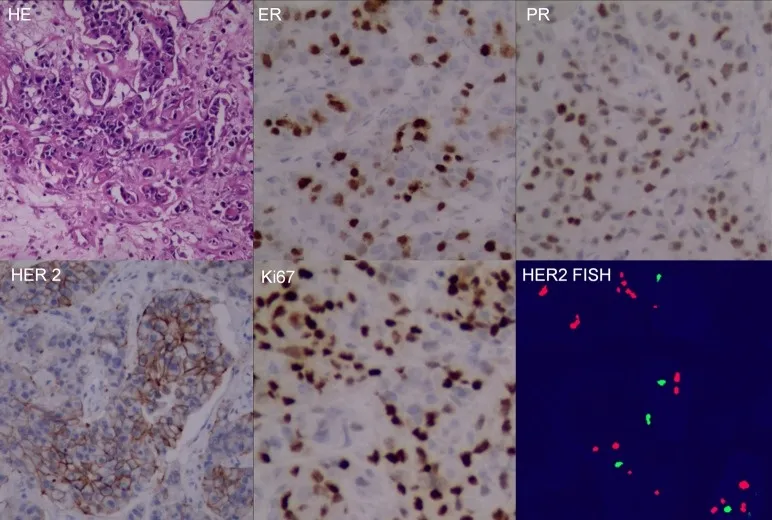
Surgical pathology of the brain metastatic lesion. Hematoxylin-eosin (HE) morphologically identified breast cancer metastasis in brain, and immunohistochemistry examination reassessment of the metastatic lesion showed ER+70% mild, PR+70% mild, HER2++, Ki67+ 30%, fluorescence in situ hybridization confirmed HER2 overexpression.
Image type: pathology (immunostaining)